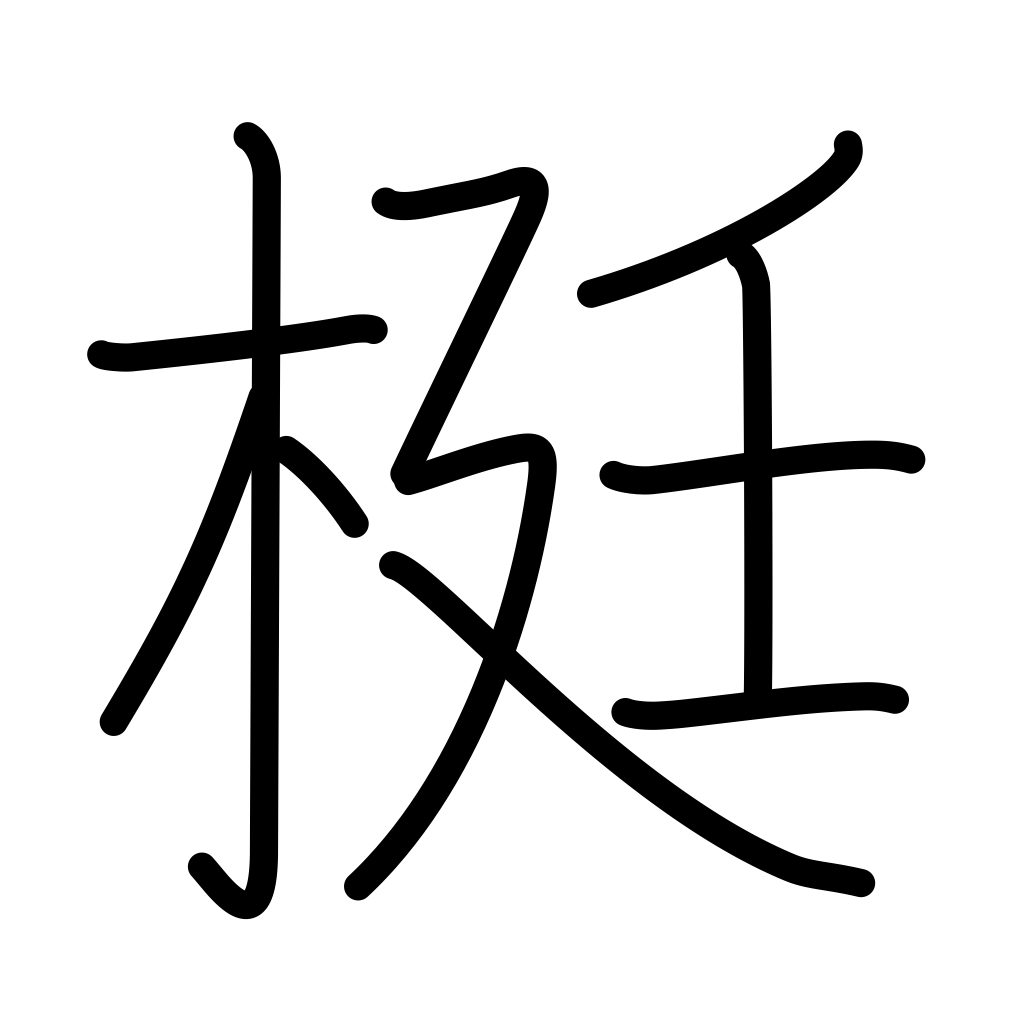
Meaning: lever